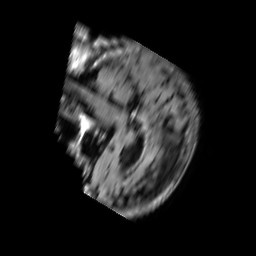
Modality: FLAIR
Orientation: sagittal
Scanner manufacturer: philips
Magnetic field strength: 1.5 T
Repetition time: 6 s
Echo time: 0.12 s